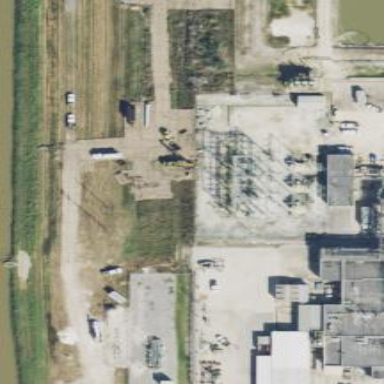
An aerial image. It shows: Outdoor distribution substation.